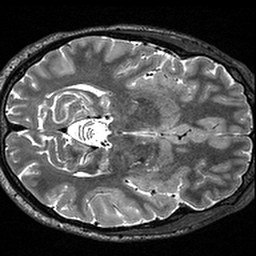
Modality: T2w
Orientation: axial
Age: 29
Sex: male
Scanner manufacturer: siemens
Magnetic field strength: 3 T
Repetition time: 3.2 s
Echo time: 0.567 s